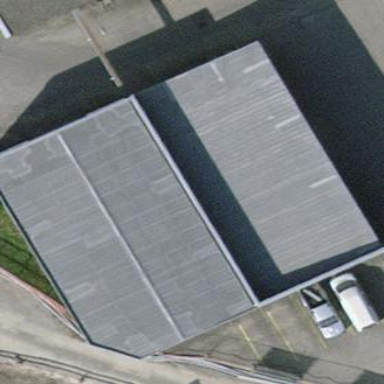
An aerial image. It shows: Office building with flat roof.